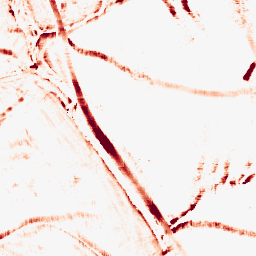
Category: morphological
Decomposition family: morphological_square
Decomposition parameters: operation: opening
size: 10
Upsampling method: edge_directed
Upsampling parameters: scale: 4
Upsampling scale: 4